Interaction volume radius: 5 \u00c5
Interaction volume height: 35 \u00c5
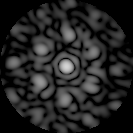
Disorder parameter: 0.5703